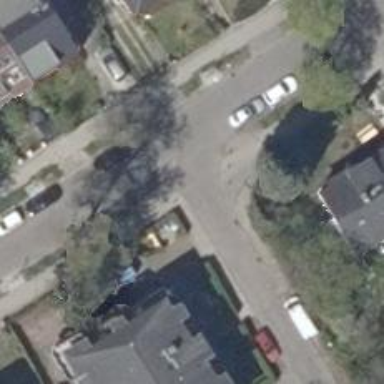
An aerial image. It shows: Residential road with asphalt surface.